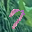
Label: 7